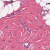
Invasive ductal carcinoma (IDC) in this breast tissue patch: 0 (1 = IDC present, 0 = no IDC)